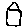
Label: house